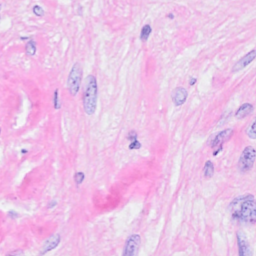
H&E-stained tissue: Breast